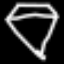
Label: diamond